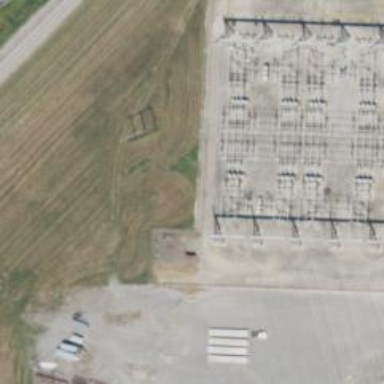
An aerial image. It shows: Switch for power supply.